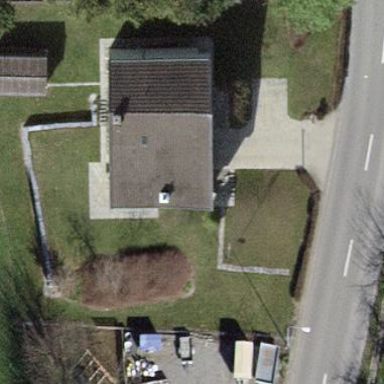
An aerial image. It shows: Building with gabled roof.